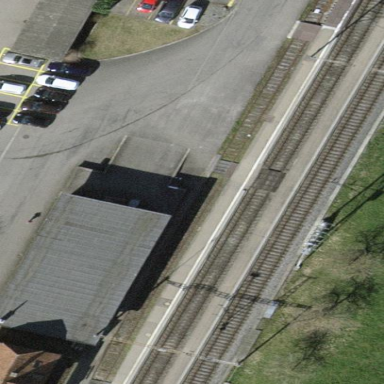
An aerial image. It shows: Platform for public transport and railway.